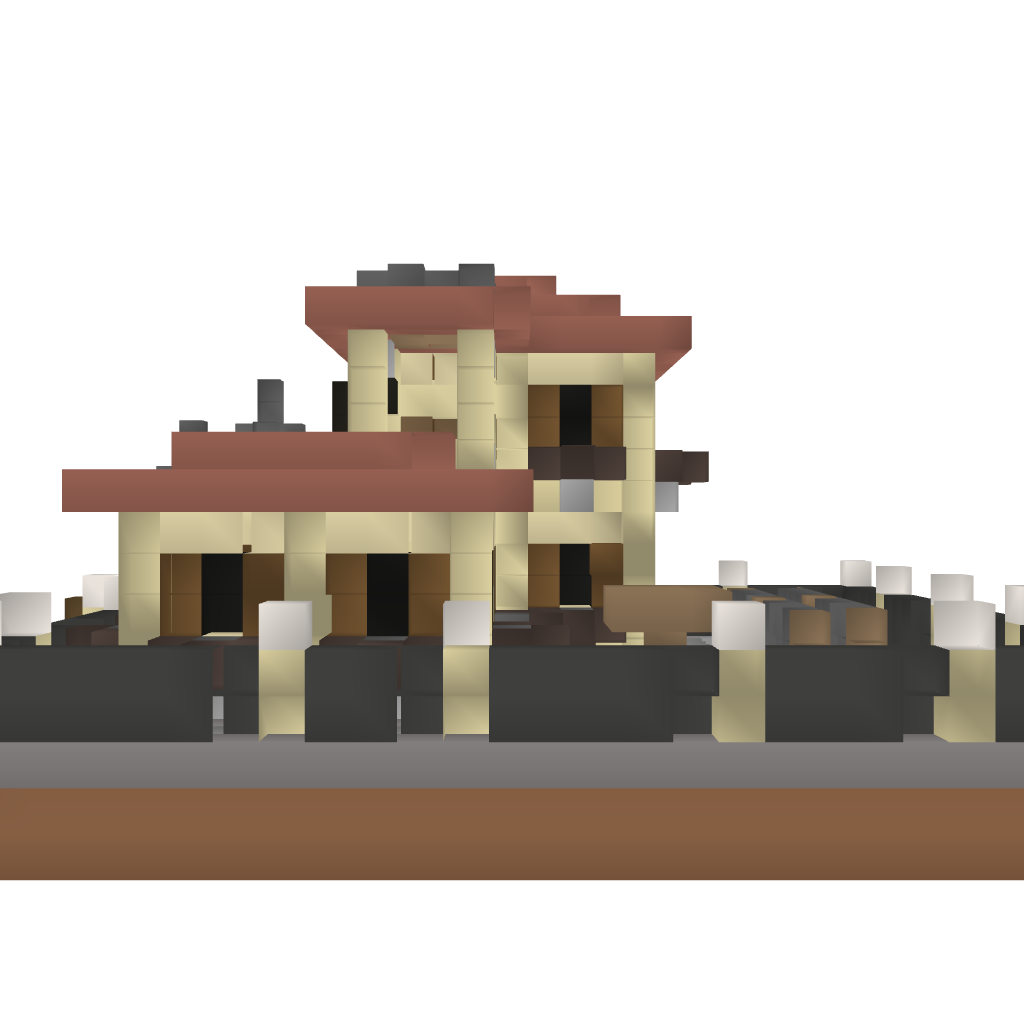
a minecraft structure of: Italian House